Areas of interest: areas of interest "Wujiang Seg Plaza"
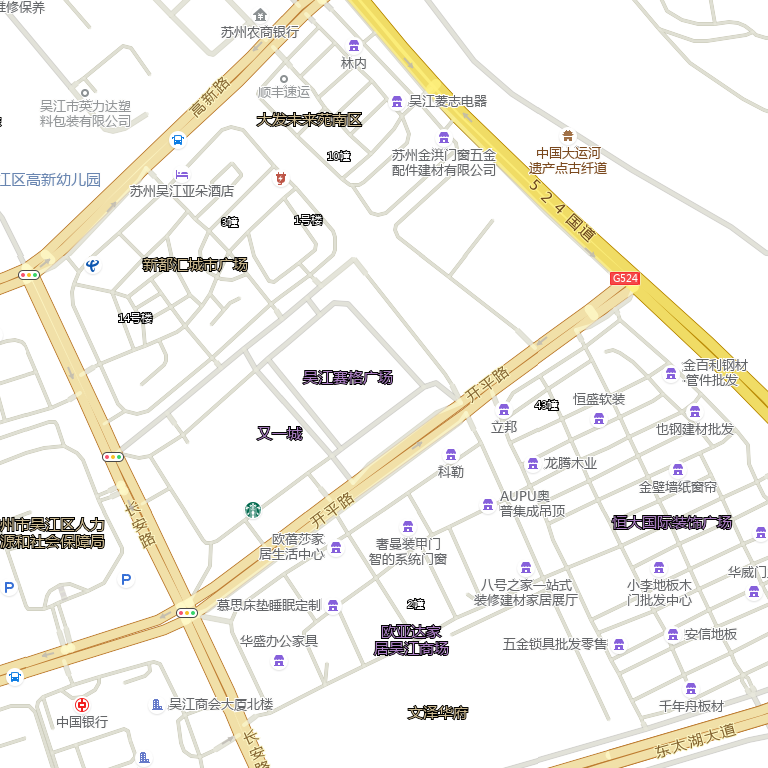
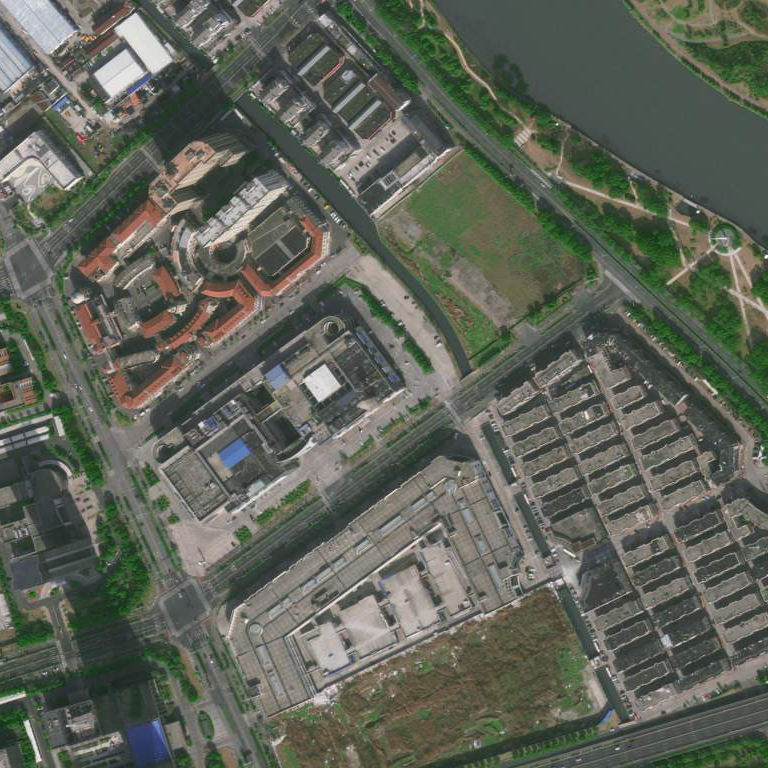